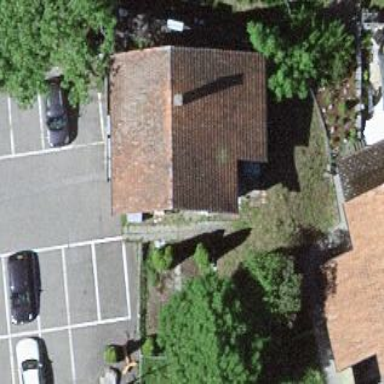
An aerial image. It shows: Historic building.